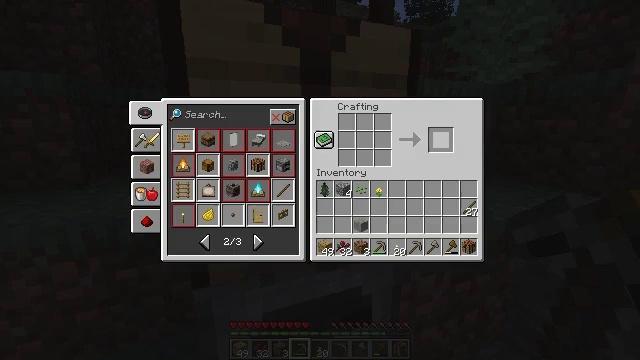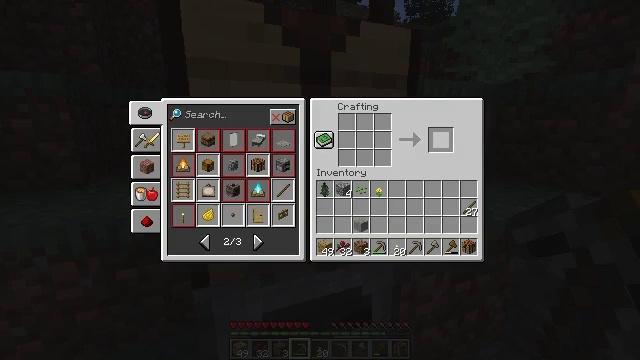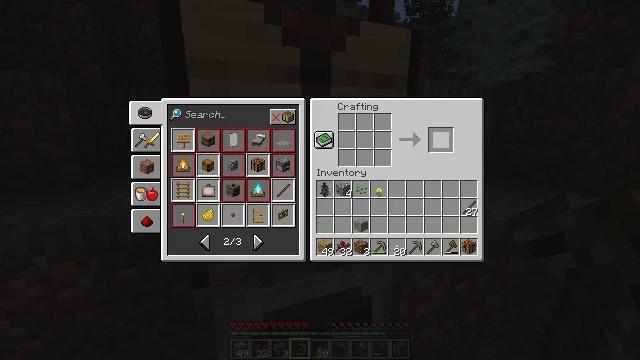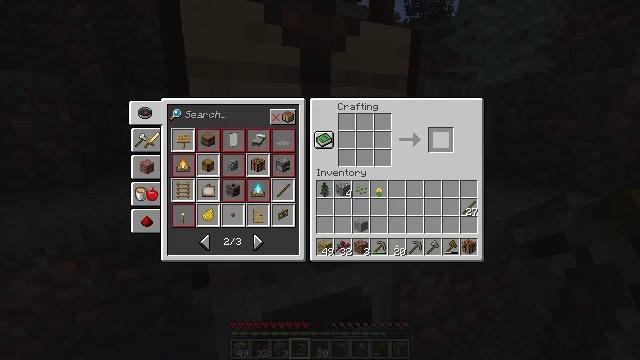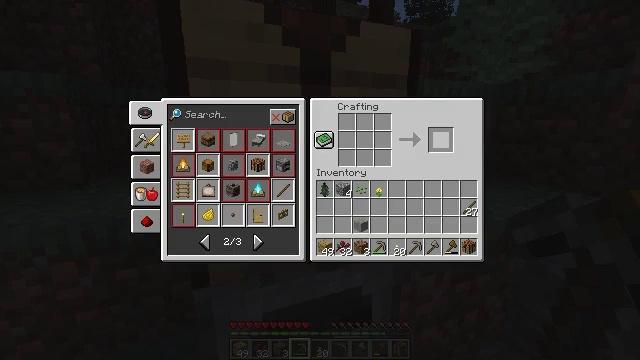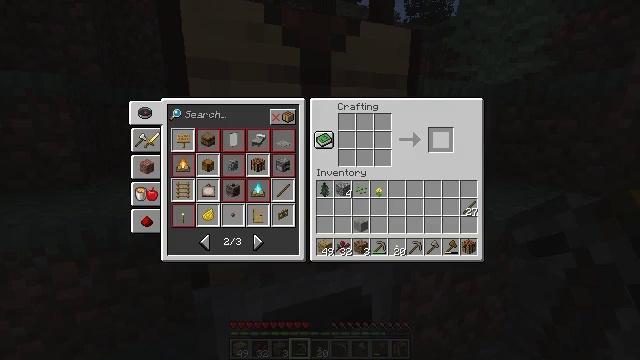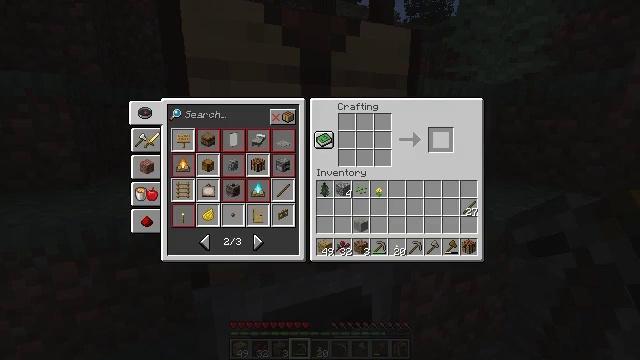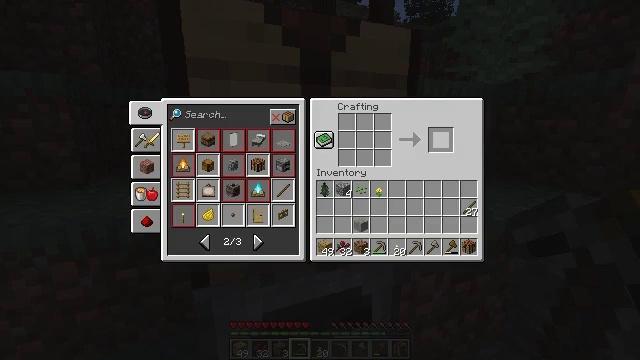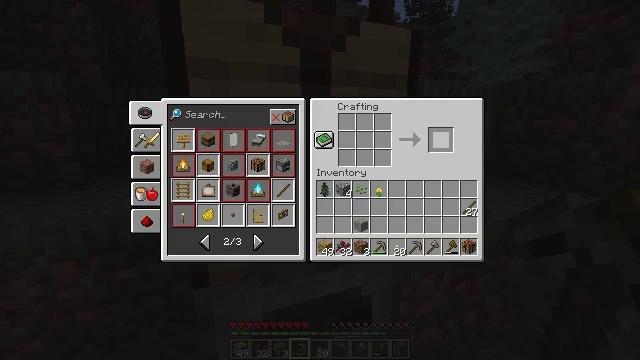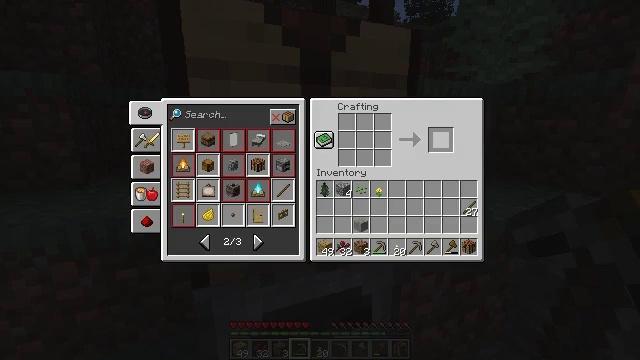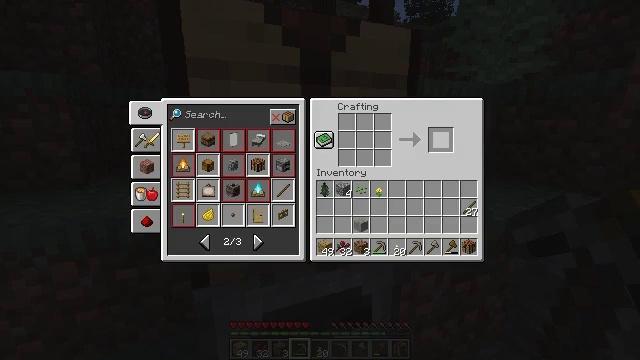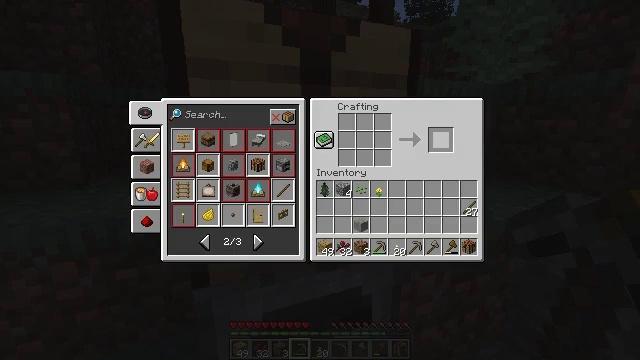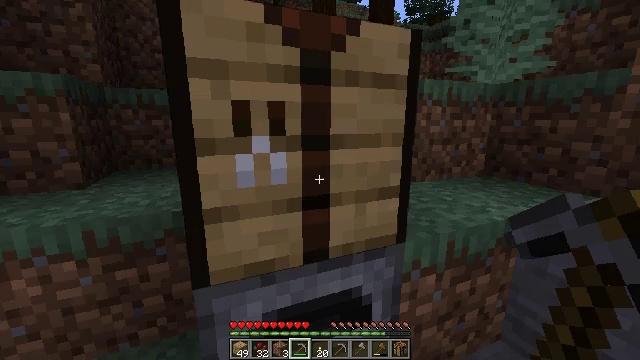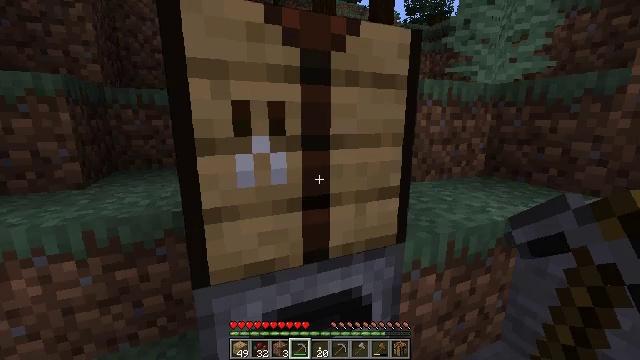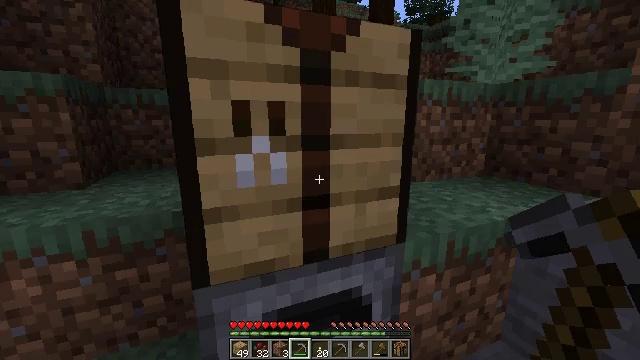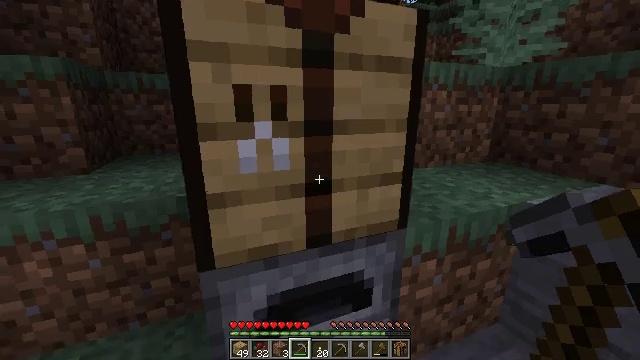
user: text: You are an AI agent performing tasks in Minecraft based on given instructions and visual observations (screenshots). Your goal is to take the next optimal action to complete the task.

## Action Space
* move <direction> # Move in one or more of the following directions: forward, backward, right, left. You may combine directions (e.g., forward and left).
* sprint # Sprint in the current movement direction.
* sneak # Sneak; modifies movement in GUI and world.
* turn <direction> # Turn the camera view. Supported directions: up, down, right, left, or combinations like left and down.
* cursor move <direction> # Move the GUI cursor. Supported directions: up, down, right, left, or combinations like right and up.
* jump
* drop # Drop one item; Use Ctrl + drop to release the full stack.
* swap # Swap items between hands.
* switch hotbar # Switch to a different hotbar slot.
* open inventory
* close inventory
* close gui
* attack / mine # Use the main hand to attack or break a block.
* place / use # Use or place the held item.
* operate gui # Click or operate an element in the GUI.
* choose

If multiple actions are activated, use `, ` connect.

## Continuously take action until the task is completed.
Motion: motion action
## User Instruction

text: craft item air
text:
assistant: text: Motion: sneak, open gui
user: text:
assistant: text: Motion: sneak
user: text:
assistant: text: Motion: sneak
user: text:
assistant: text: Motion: sneak
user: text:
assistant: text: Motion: sneak
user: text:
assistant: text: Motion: sneak
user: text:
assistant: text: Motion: no_op
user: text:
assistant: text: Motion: no_op
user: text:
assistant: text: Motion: no_op
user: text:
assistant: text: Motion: no_op
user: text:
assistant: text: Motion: no_op
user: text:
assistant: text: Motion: no_op
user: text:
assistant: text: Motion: close gui
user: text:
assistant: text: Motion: no_op
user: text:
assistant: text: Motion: turn down
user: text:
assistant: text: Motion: turn down
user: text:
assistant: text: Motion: turn left and down
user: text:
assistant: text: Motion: turn left and down
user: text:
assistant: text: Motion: no_op
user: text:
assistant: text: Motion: no_op
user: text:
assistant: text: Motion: no_op
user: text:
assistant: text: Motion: turn up
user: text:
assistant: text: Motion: turn up
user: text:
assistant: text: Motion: no_op
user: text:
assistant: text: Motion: use / place
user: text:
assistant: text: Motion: use / place
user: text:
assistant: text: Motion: use / place
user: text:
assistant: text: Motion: no_op
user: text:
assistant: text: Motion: no_op
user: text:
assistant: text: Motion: open gui